Field crop: maize
Growth stage: 2
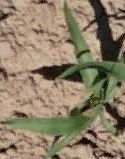
Species: maize